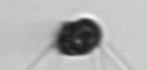
Label: Chaetoceros